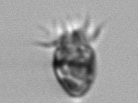
Label: Ciliophora